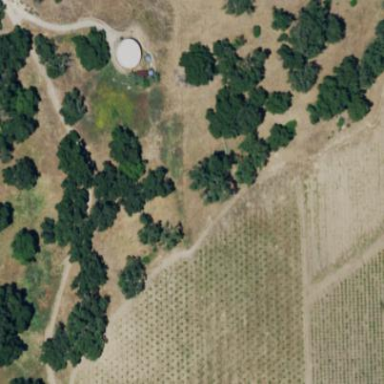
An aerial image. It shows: Vineyard.